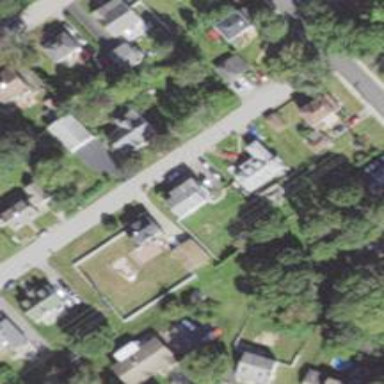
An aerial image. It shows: Residential driveway used as service road.